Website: walmart
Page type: cart
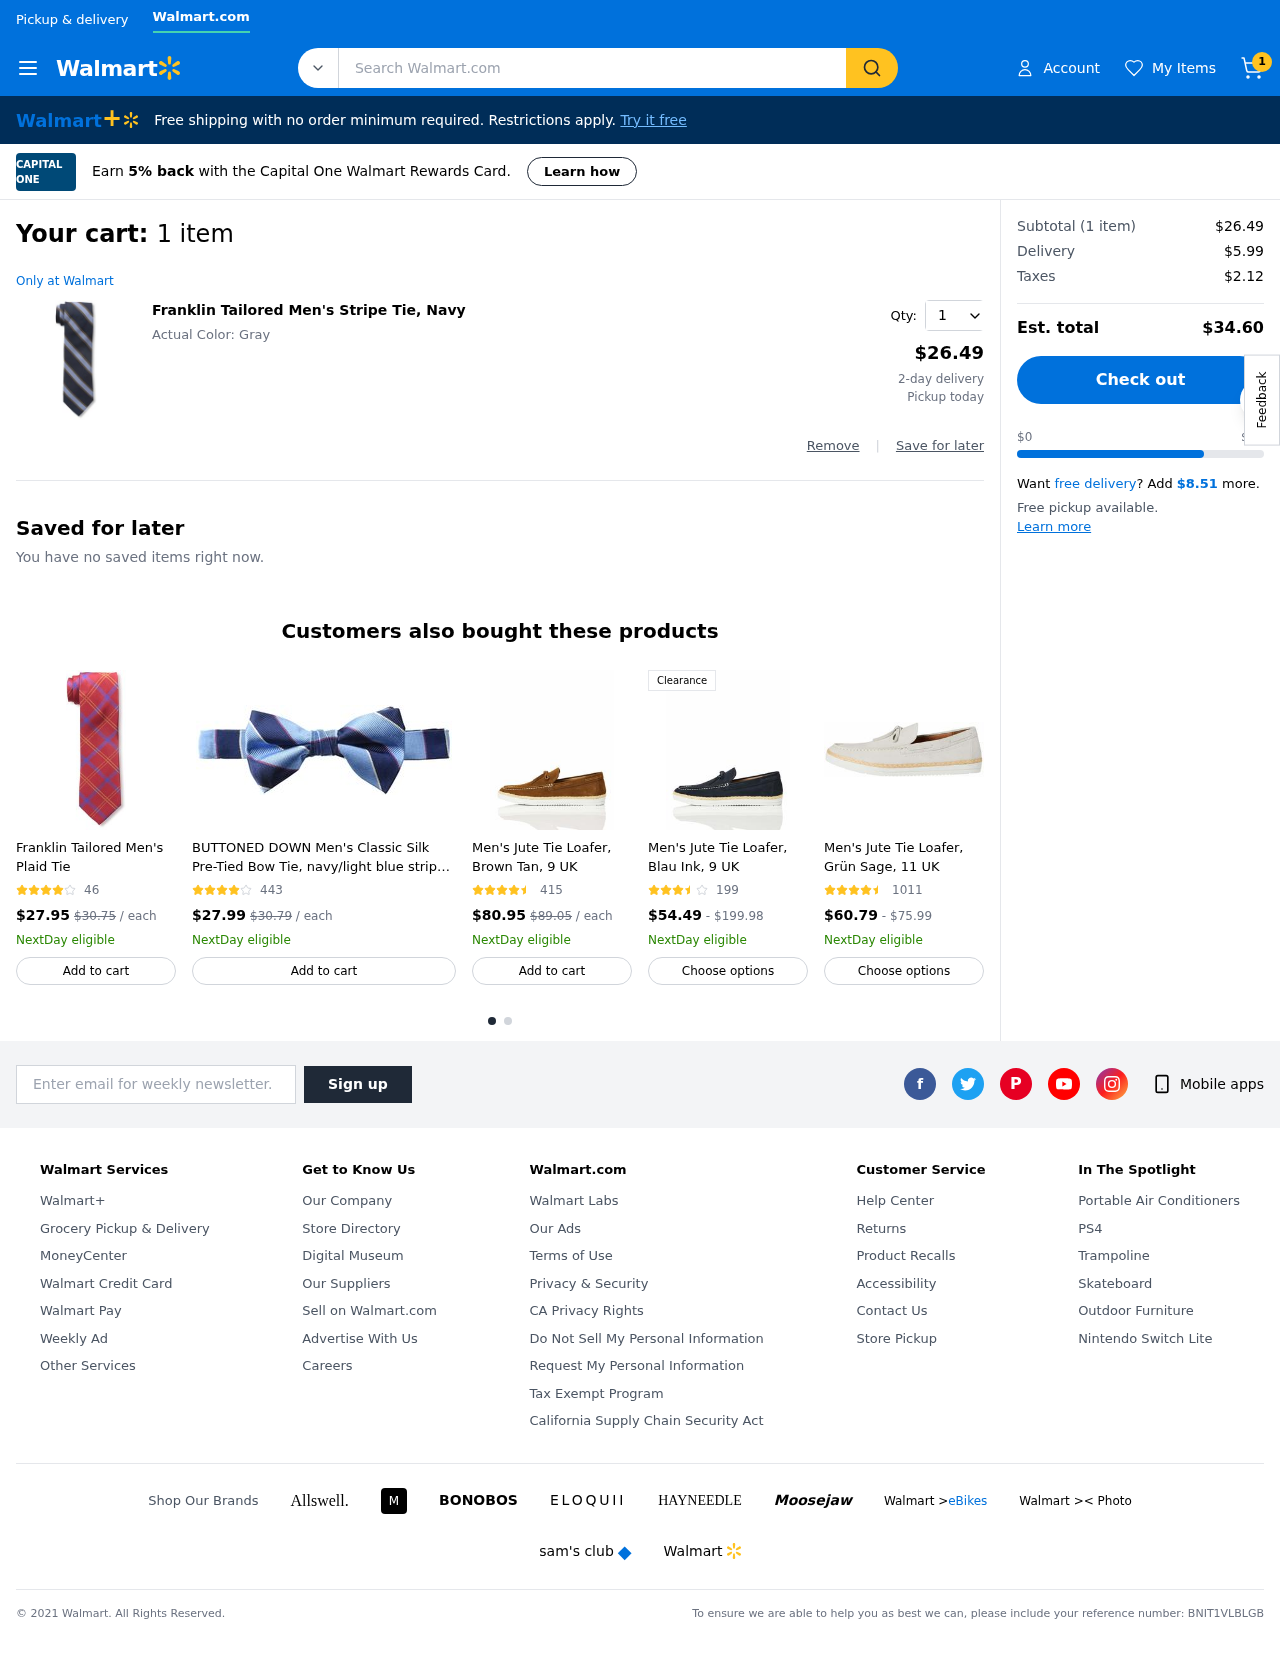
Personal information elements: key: PII_EMAIL
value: blove@yahoo.com
Product elements: key: PRODUCT1_NAME
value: Franklin Tailored Men's Stripe Tie, Navy
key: PRODUCT1_PRICE
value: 26.49
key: PRODUCT1_QUANTITY
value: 1
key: PRODUCT2_NAME
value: Franklin Tailored Men's Plaid Tie
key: PRODUCT2_NUM_RATINGS
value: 46
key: PRODUCT2_PRICE
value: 27.95
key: PRODUCT3_NAME
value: BUTTONED DOWN Men's Classic Silk Pre-Tied Bow Tie, navy/light blue stripe, One Size
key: PRODUCT3_NUM_RATINGS
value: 443
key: PRODUCT3_PRICE
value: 27.99
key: PRODUCT4_NAME
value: Men's Jute Tie Loafer, Brown Tan, 9 UK
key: PRODUCT4_NUM_RATINGS
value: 415
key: PRODUCT4_PRICE
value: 80.95
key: PRODUCT5_NAME
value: Men's Jute Tie Loafer, Blau Ink, 9 UK
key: PRODUCT5_NUM_RATINGS
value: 199
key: PRODUCT5_PRICE
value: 54.49
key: PRODUCT6_NAME
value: Men's Jute Tie Loafer, Grün Sage, 11 UK
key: PRODUCT6_NUM_RATINGS
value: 1011
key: PRODUCT6_PRICE
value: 60.79
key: PRODUCT2_ORIGINAL_PRICE
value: $30.75
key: PRODUCT3_ORIGINAL_PRICE
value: $30.79
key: PRODUCT4_ORIGINAL_PRICE
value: $89.05
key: PRODUCT5_PRICE_MAX
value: $199.98
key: PRODUCT6_PRICE_MAX
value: $75.99
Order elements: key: ORDER_NUM_ITEMS
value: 1
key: ORDER_NUM_ITEMS
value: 1 item
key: ORDER_SUBTOTAL
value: $26.49
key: ORDER_SHIPPING_COST
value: $5.99
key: ORDER_TAX
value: $2.12
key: ORDER_TOTAL
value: $34.60
Search elements: key: HEADER_SEARCH
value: Search Walmart.com